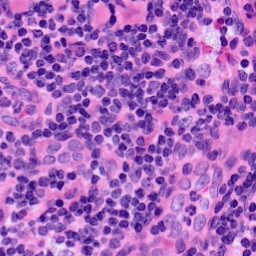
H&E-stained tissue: LymphNode